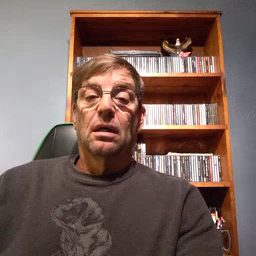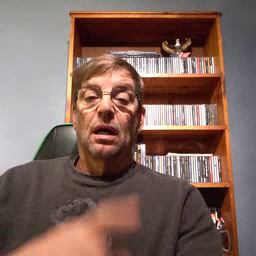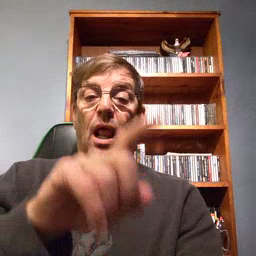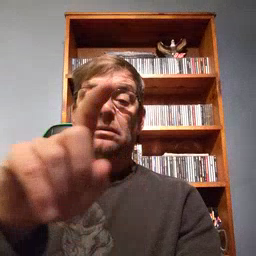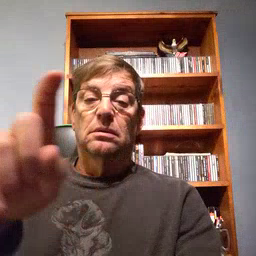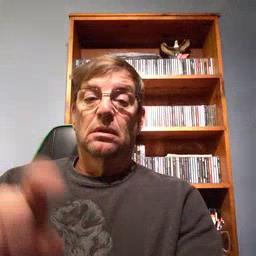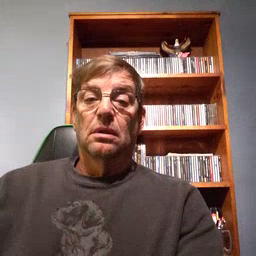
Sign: closet